Question: I'm working on a simple application that has a RootViewController and a SubViewController. The RootViewController just loads in the fullscreen SubViewController but SubViewController isn't aligned correctly.

Notice how the UITableView is being cut off at the top of the screen.
I figure this must have something to do with the status bar as that seems to be the exact size that's being cut off. I've tried every logical combination of "simulated metrics" in interface builder but I can never get it quite right.
What am I doing wrong?
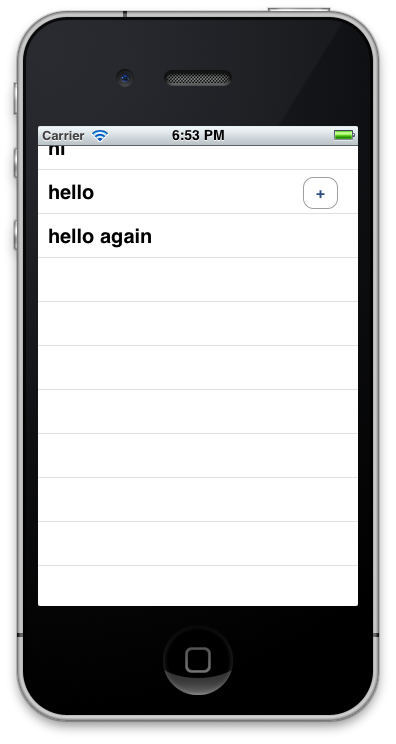
Answer: Try something like this in your viewDidLoad, not sure how you are loading things up...
'''
self.navigationController.navigationBar.frame = CGRectOffset(self.navigationController.navigationBar.frame, 0.0, -20.0);
'''